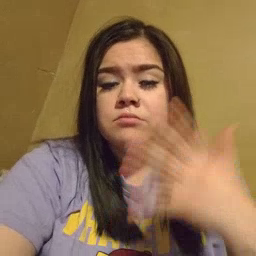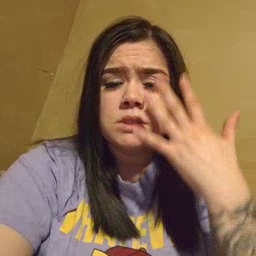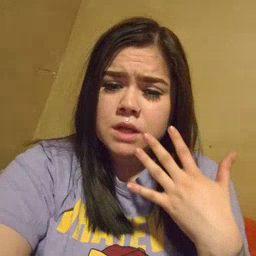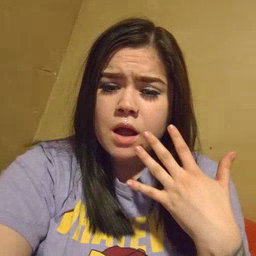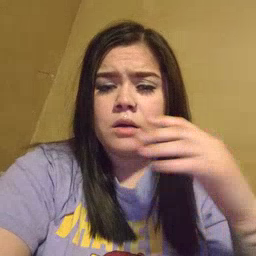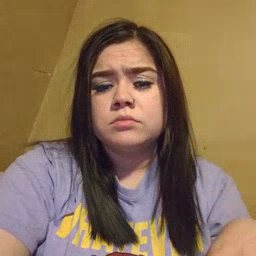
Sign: sad